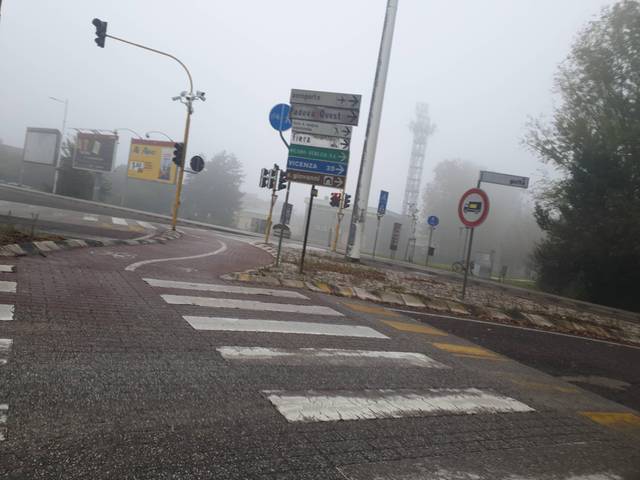
Region: Italy
Coordinates: 45.388, 11.866